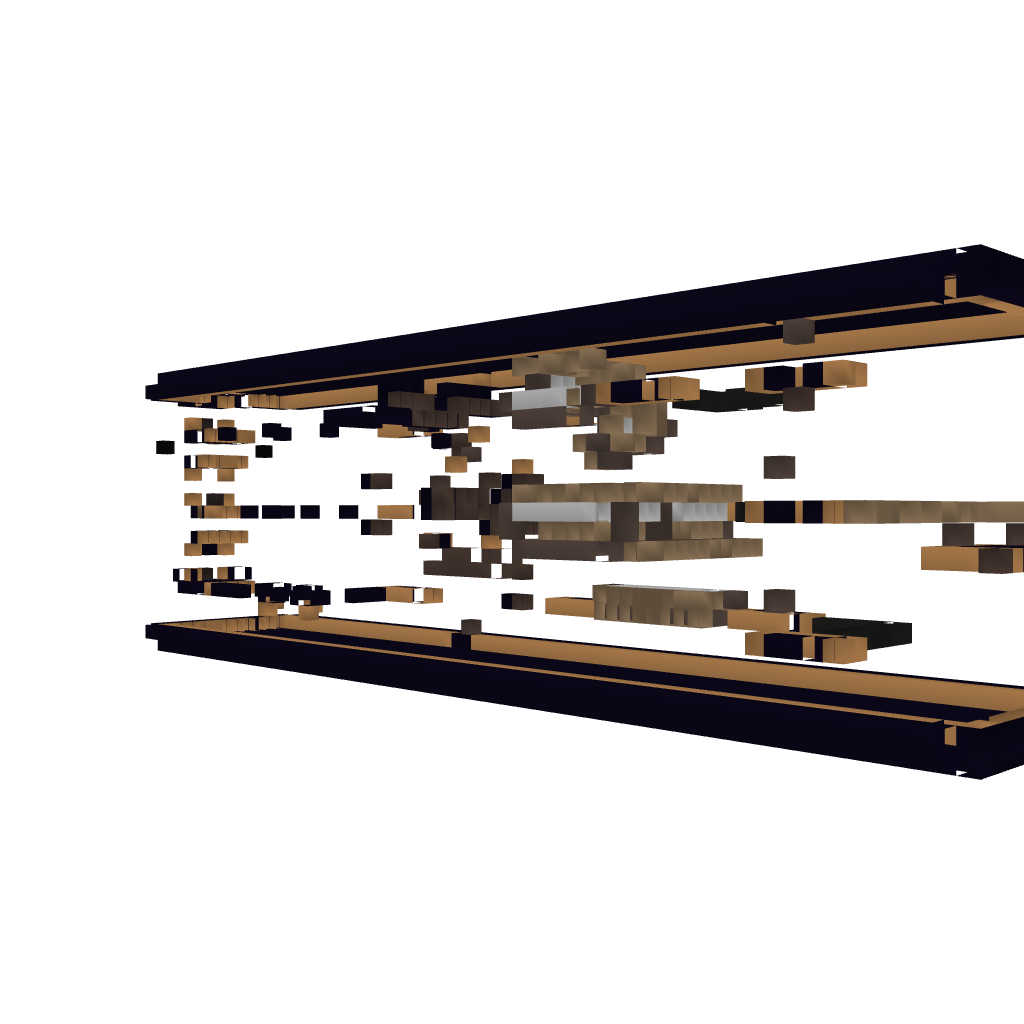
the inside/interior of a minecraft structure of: Small Parkour Challenge